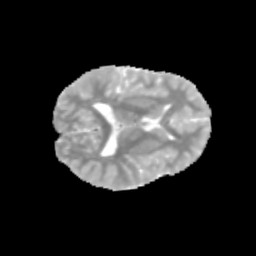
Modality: MD
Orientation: axial
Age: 9
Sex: male
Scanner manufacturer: siemens
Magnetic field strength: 3 T
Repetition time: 3.8 s
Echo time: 0.07 s